Question: When I add a '.group-addon' to an element inside a bootstrap '.table', all other elements are not given enough space, and the group-addon input takes up far too much room.
'''
<h2>Only one bully, group-addon</h2>
<table class="table">
<tbody>
<tr>
<td>
<div class="input-group">
<input id="cool" class="form-control">
</div>
</td>
<td>
<div class="input-group">
<input id="cool" class="form-control">
<div class="input-group-addon">x</div>
</div>
</td>
<td>pushed around...</td>
<td>being bullied...</td>
<td>by group addons...</td>
</tr>
</tbody>
</table>
<h2>Two bullying group-addons</h2>
<table class="table">
<tbody>
<tr>
<td>
<div class="input-group">
<div class="input-group-addon">x</div>
<input id="cool" class="form-control">
</div>
</td>
<td>
<div class="input-group">
<input id="cool" class="form-control">
<div class="input-group-addon">x</div>
</div>
</td>
<td>pushed around...</td>
<td>being bullied...</td>
<td>by group addons...</td>
</tr>
</tbody>
</table>
<h2>No Bullies</h2>
<table class="table">
<tbody>
<tr>
<td>
<div class="input-group">
<input id="cool" class="form-control">
</div>
</td>
<td>
<div class="input-group">
<input id="cool" class="form-control">
</div>
</td>
<td>pushed around...</td>
<td>being bullied...</td>
<td>by group addons...</td>
</tr>
</tbody>
</table>
<div class="alert alert-info">When there is no group-addon inside a table with class table, the spacing looks reasonable, but a single group-addon ruins it all</div>
'''

## http://jsfiddle.net/billymoon/ntm2q/
How should I use group-addons inside bootstrap tables without them taking too much space?
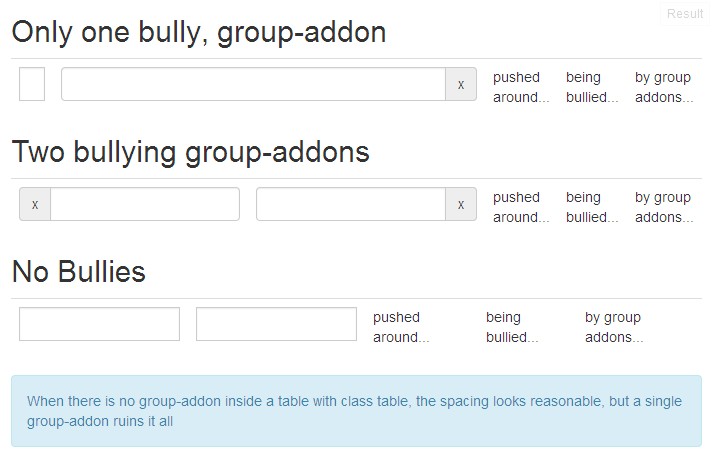
Answer: Try in your Less / CSS:
'''
.input-group-addon {
width:auto;
}
'''